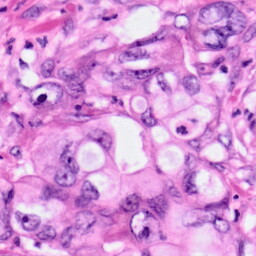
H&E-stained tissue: Pancreatic